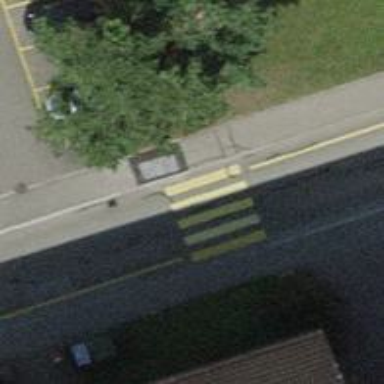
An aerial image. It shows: Uncontrolled road crossing.